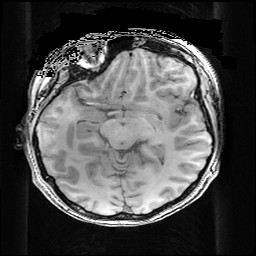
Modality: T1w
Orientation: coronal
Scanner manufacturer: ge
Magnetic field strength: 3 T
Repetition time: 0.009184 s
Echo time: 0.00368 s